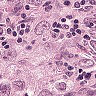
Metastatic tissue present: yes